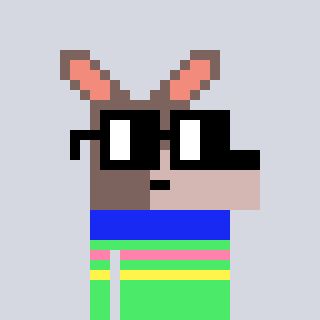
a pixel art character with square black glasses, a kangaroo-shaped head and a teal-colored body on a cool background